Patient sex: M
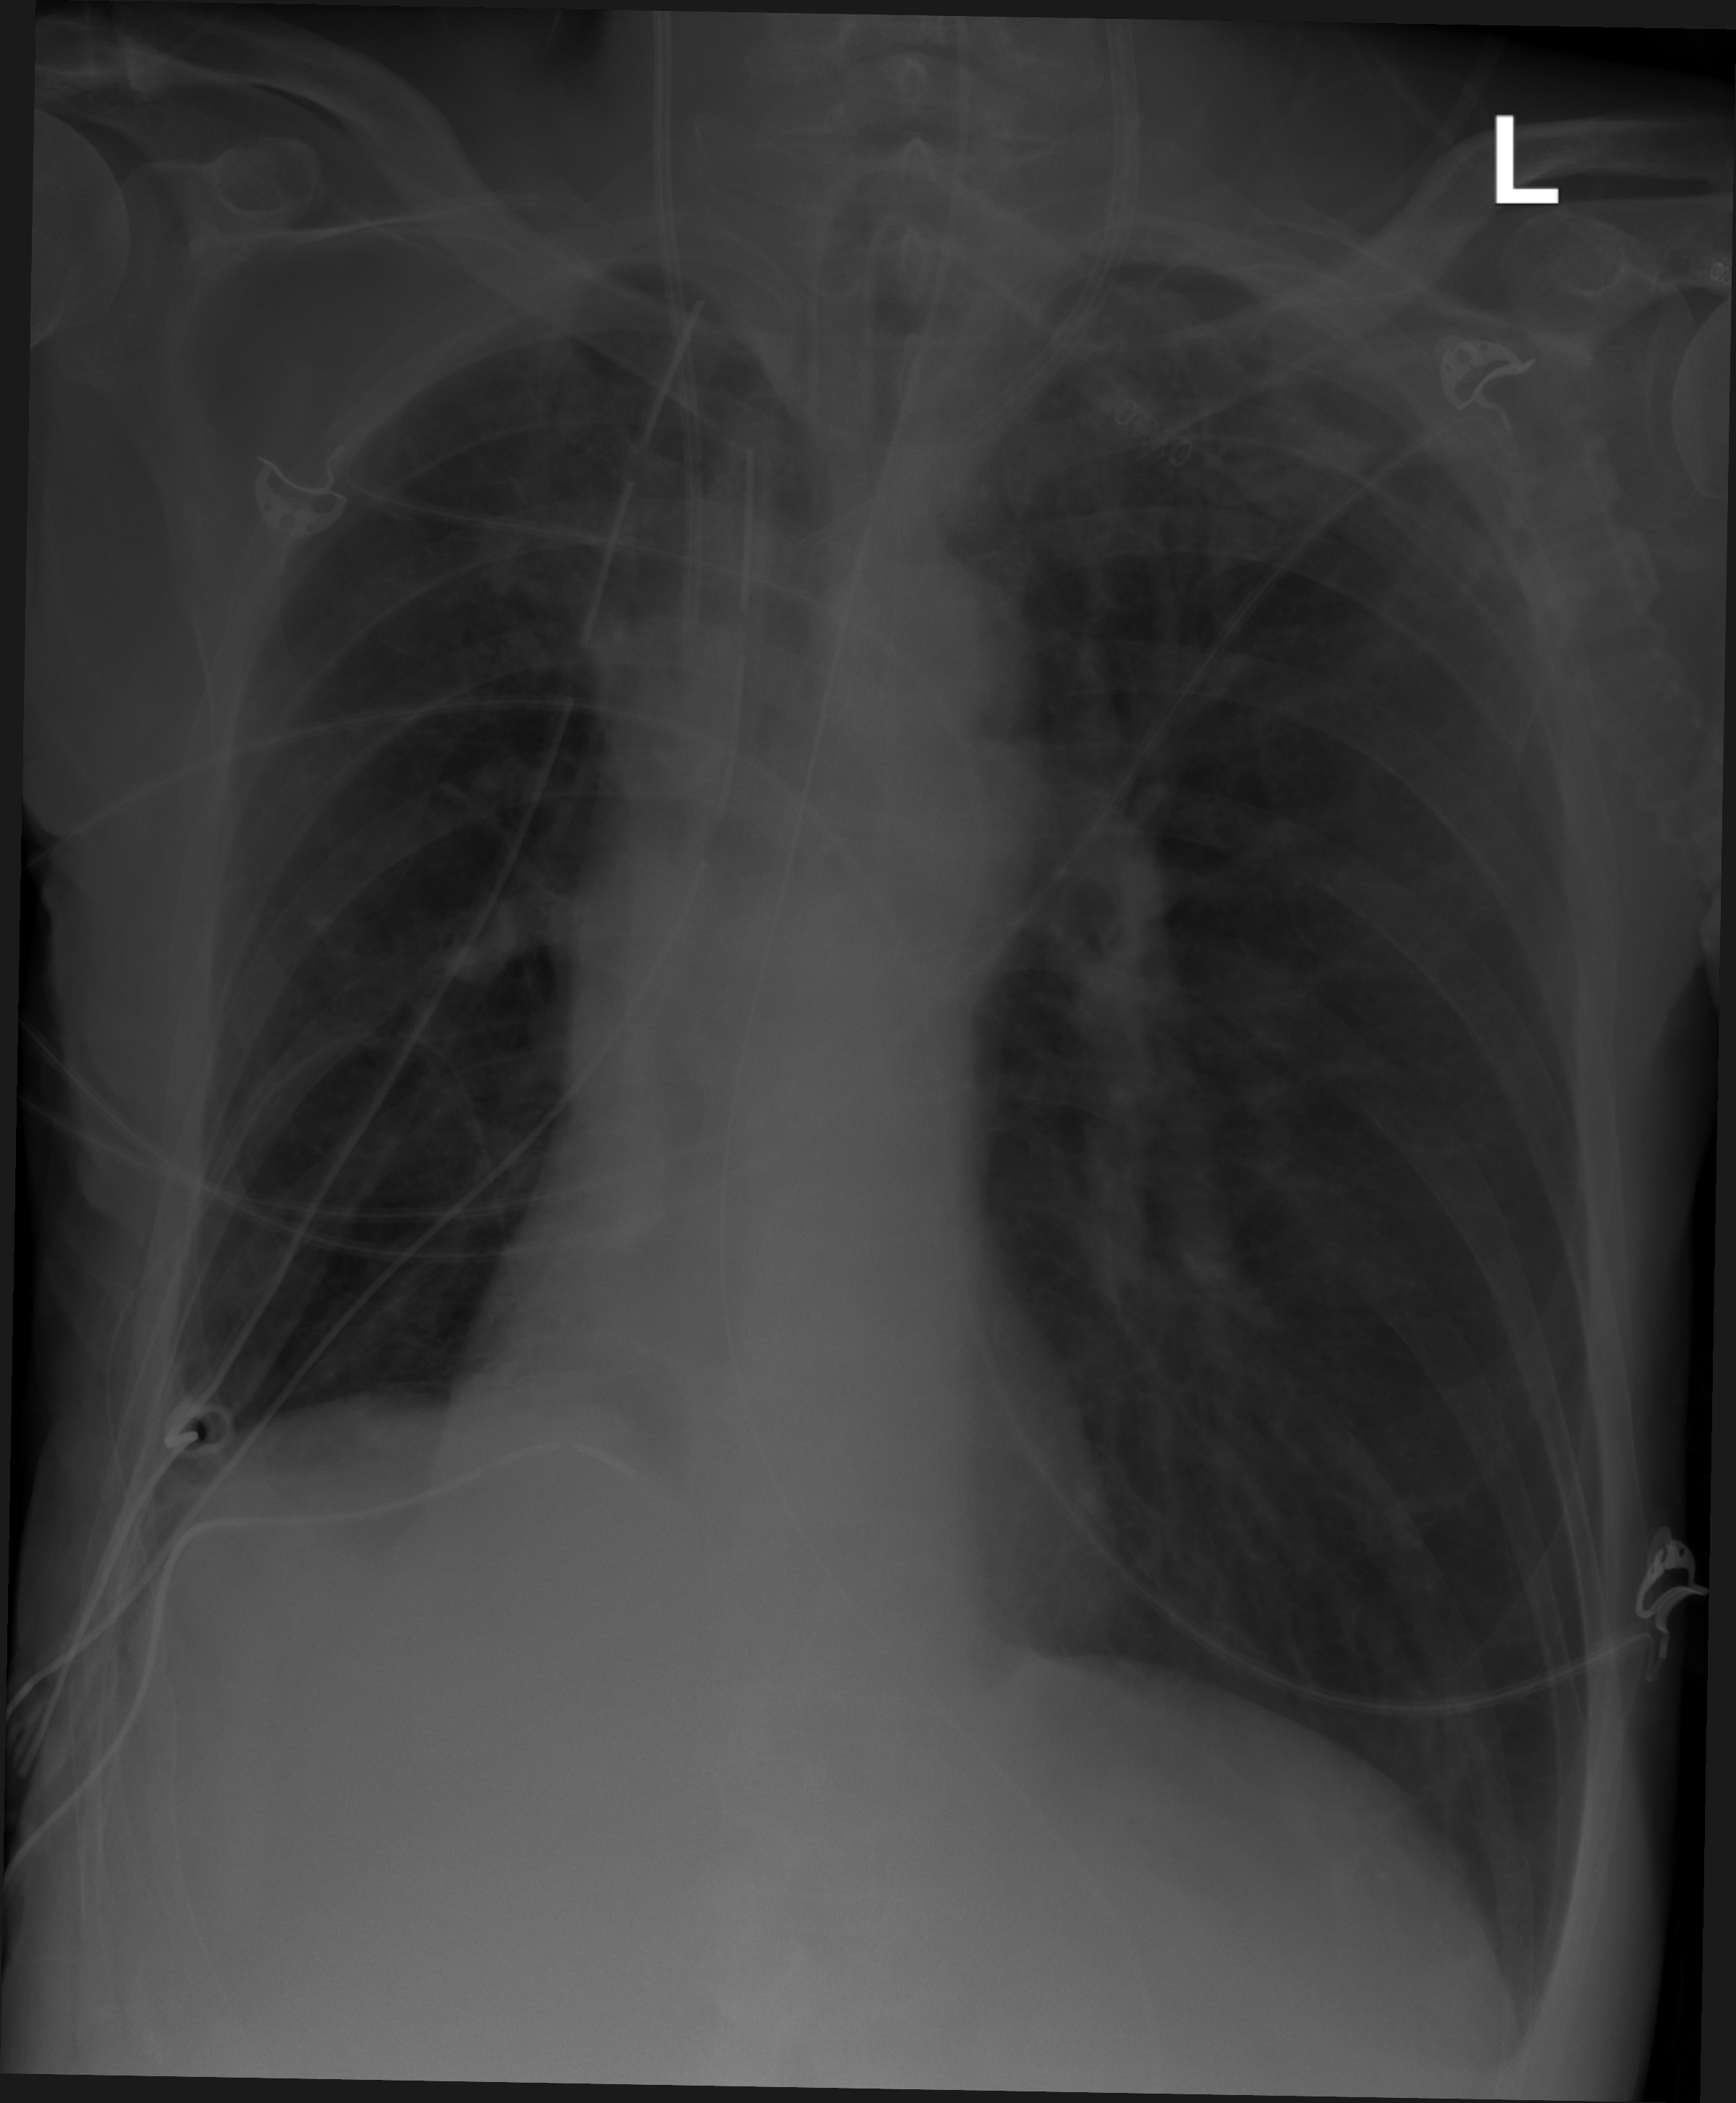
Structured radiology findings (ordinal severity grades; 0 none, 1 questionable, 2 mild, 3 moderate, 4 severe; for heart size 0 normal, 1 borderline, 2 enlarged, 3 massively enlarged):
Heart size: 0
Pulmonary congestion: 0
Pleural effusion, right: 0
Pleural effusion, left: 0
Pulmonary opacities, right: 0
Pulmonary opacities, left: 0
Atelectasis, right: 2
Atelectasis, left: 0